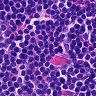
Metastatic tissue present: no